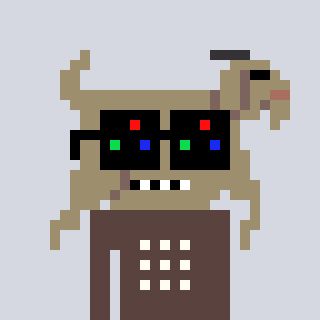
a pixel art character with square black sunglasses, a goat-shaped head and a darkbrown-colored body on a cool background